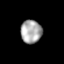
Tissue: skin
Cell type: Others
Senescence score: 0.8016
Nuclear area (px): 483
Mean DAPI intensity: 167.752